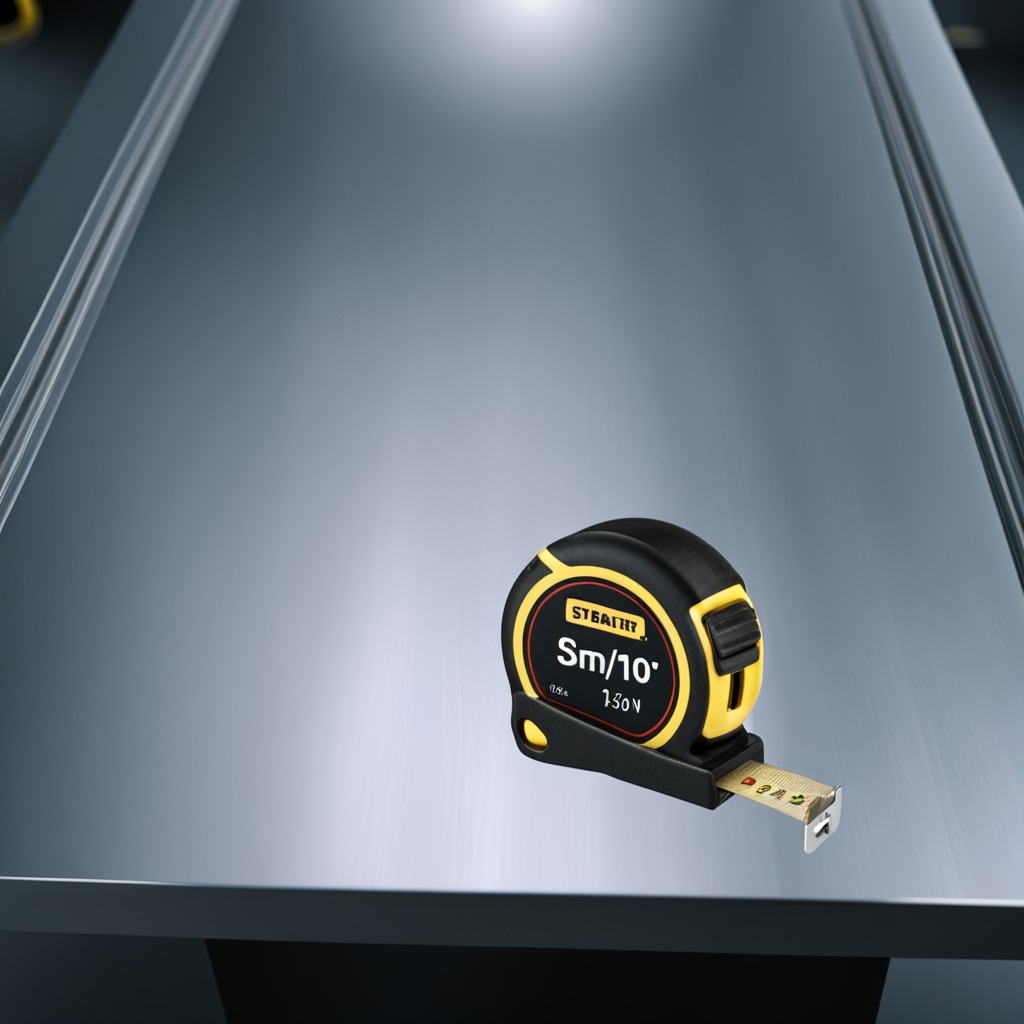
A measuring tape is lying on a metal table in a machine shop under fluorescent lights.